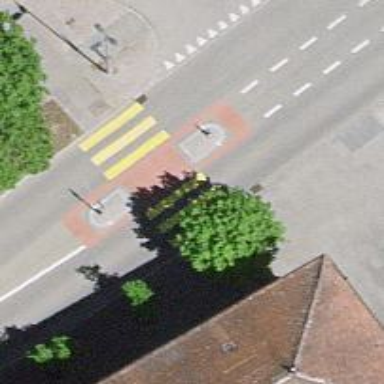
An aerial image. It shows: Uncontrolled crossing with zebra marking and crossing island.